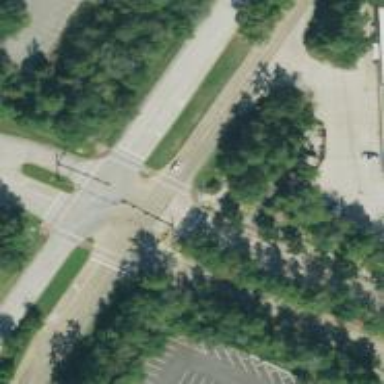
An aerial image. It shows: Secondary road.